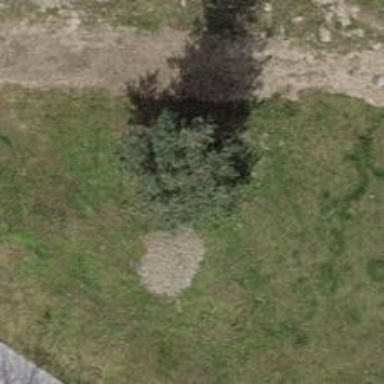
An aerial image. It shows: Evergreen needle-leaved tree.